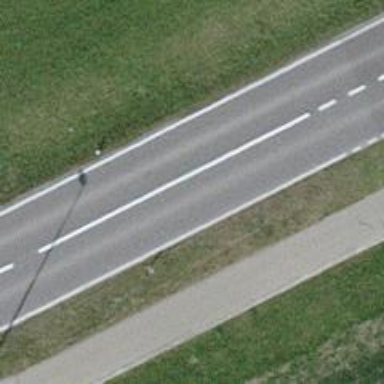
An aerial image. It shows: Asphalt road classified as primary highway.